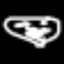
Label: diamond